Here is the raw acceleration-versus-time signal recorded on a bearing housing. What is the most likely bearing condition (normal, inner_race, outer_race, ball)?
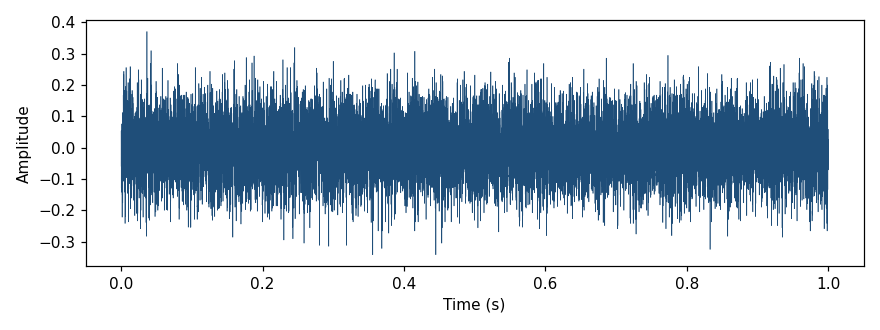
Answer: outer_race